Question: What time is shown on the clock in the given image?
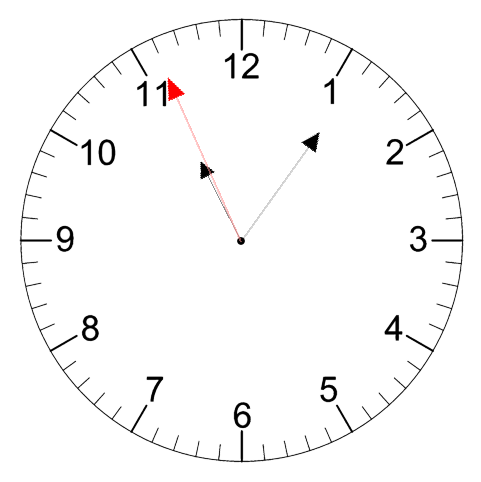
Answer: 11:05:56